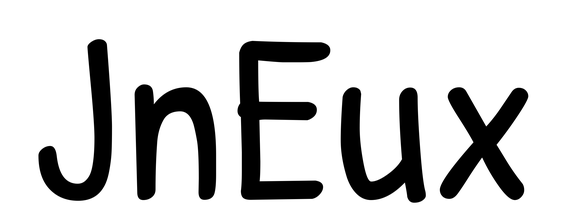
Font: PatrickHand-Regular